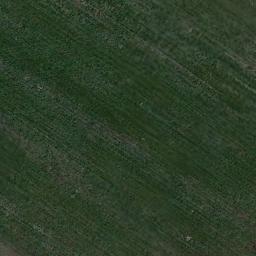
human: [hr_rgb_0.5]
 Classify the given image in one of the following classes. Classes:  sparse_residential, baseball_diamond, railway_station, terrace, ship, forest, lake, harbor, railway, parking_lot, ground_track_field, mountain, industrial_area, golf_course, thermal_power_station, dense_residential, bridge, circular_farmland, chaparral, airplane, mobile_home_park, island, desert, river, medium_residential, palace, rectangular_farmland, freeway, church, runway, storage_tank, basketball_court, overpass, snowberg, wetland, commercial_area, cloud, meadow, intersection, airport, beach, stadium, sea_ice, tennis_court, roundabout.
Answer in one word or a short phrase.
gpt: meadow